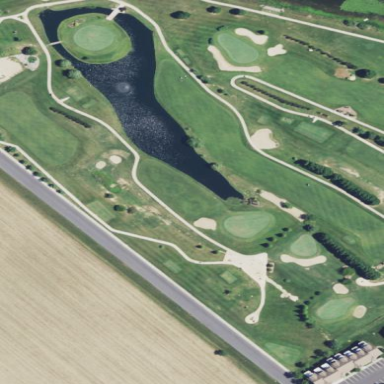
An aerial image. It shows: Water hazard in golf course. The hazard is natural water feature.